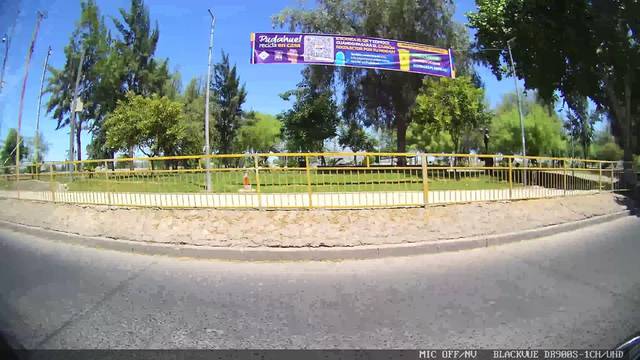
Region: Chile
Coordinates: -33.45, -70.754